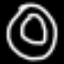
Label: donut